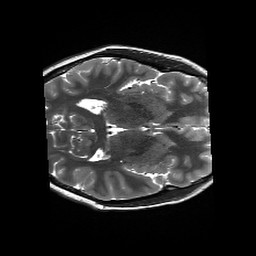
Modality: T2w
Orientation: axial
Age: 22
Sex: female